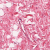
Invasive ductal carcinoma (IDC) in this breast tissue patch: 0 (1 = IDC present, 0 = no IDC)